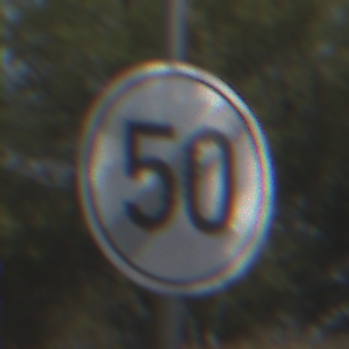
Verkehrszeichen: EndeGeschwindigkeit50
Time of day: MorningAfternoon
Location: Outdoor (Nature)
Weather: PartlyCloudy
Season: NotSpecified
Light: Natural